Interaction volume radius: 5 \u00c5
Interaction volume height: 10 \u00c5
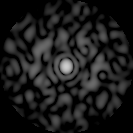
Disorder parameter: 0.8459